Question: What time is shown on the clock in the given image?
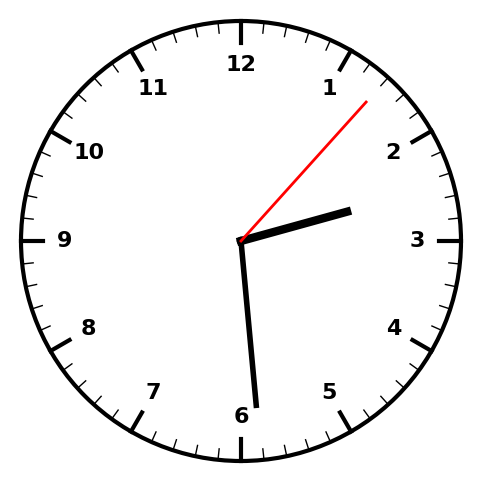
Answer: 02:29:07